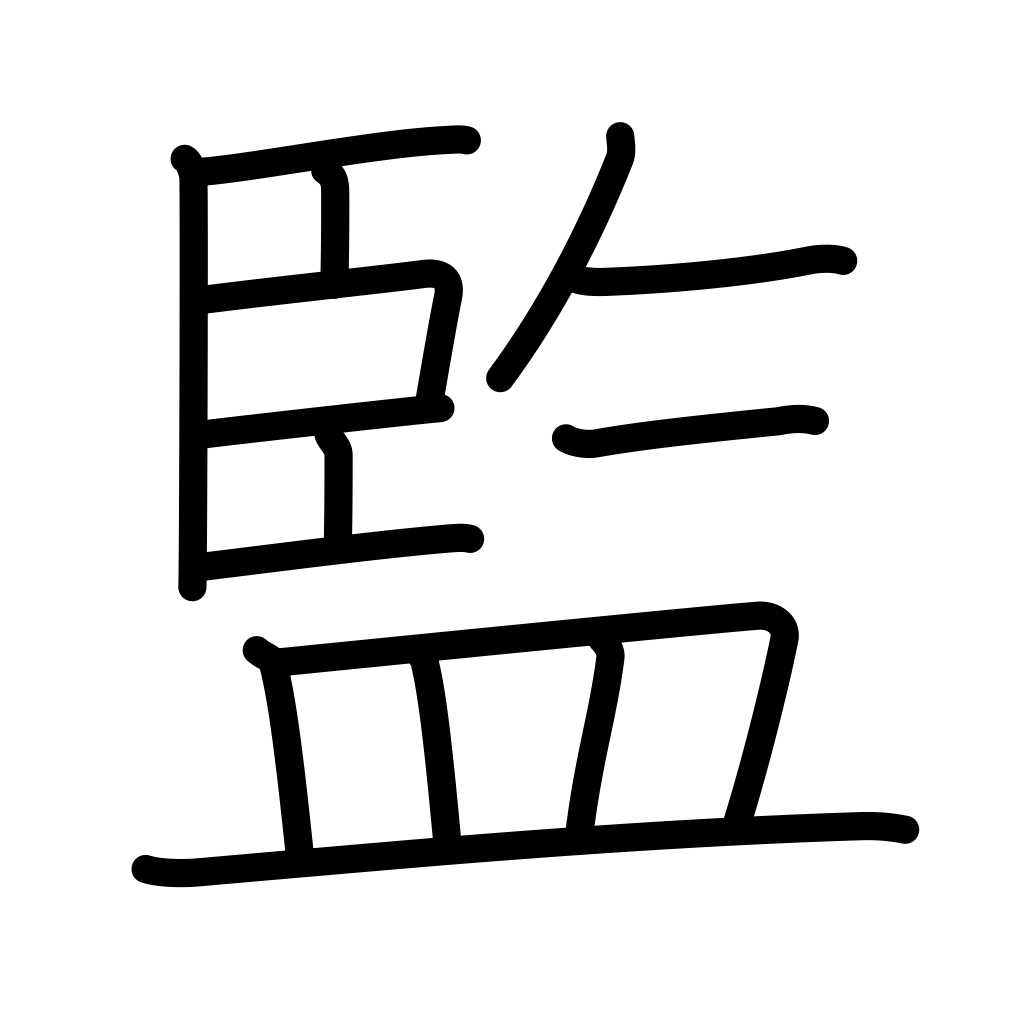
Meaning: oversee, official, govt office, rule, administer